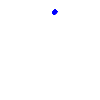
Particle: electron